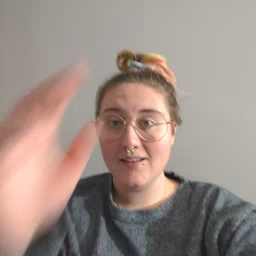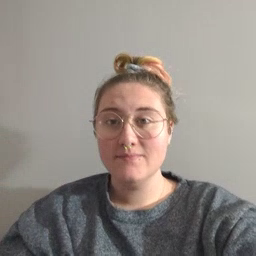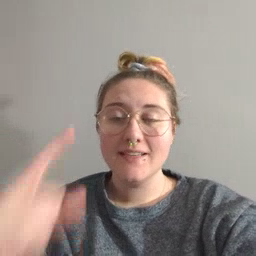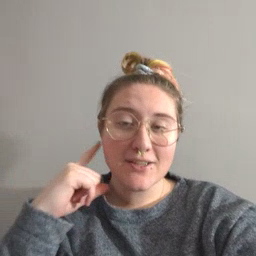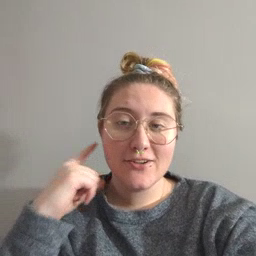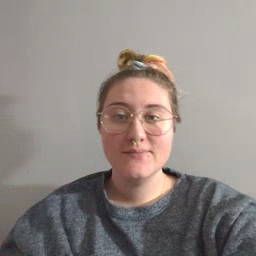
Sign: ear